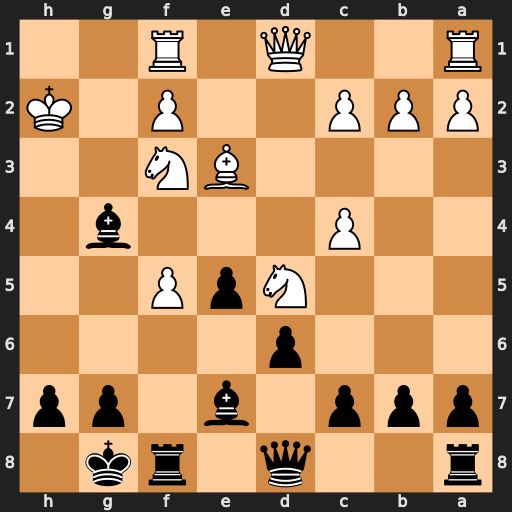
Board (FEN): r2q1rk1/ppp1b1pp/3p4/3NpP2/2P3b1/4BN2/PPP2P1K/R2Q1R2
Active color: b
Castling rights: -
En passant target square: -
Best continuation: Rxf5 Nxe7+ Qxe7 Qd5+ Kh8 Qe4 Rh5+